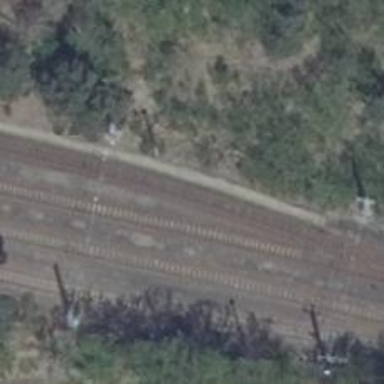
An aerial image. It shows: Rail yard with electrified contact lines for the railway.